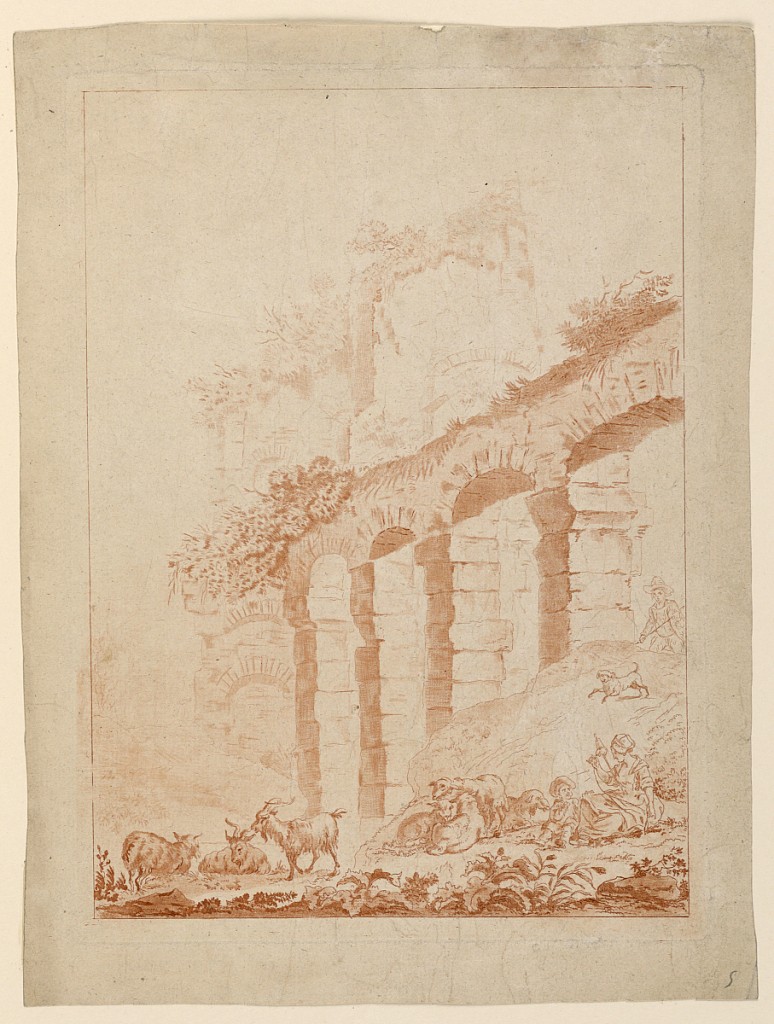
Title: Goatherds in Landscape with Ruins
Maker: Jean-Baptiste Huet, French, 1745 – 1811
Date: ca. 1770
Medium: Aquatint in brick-red ink on paper
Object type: Print
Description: Landscape with ruined arcade and other structures. In the foreground, a goatherd and woman spinning in conversation. Sheep and goats graze. Another figure and dog approach from the right.